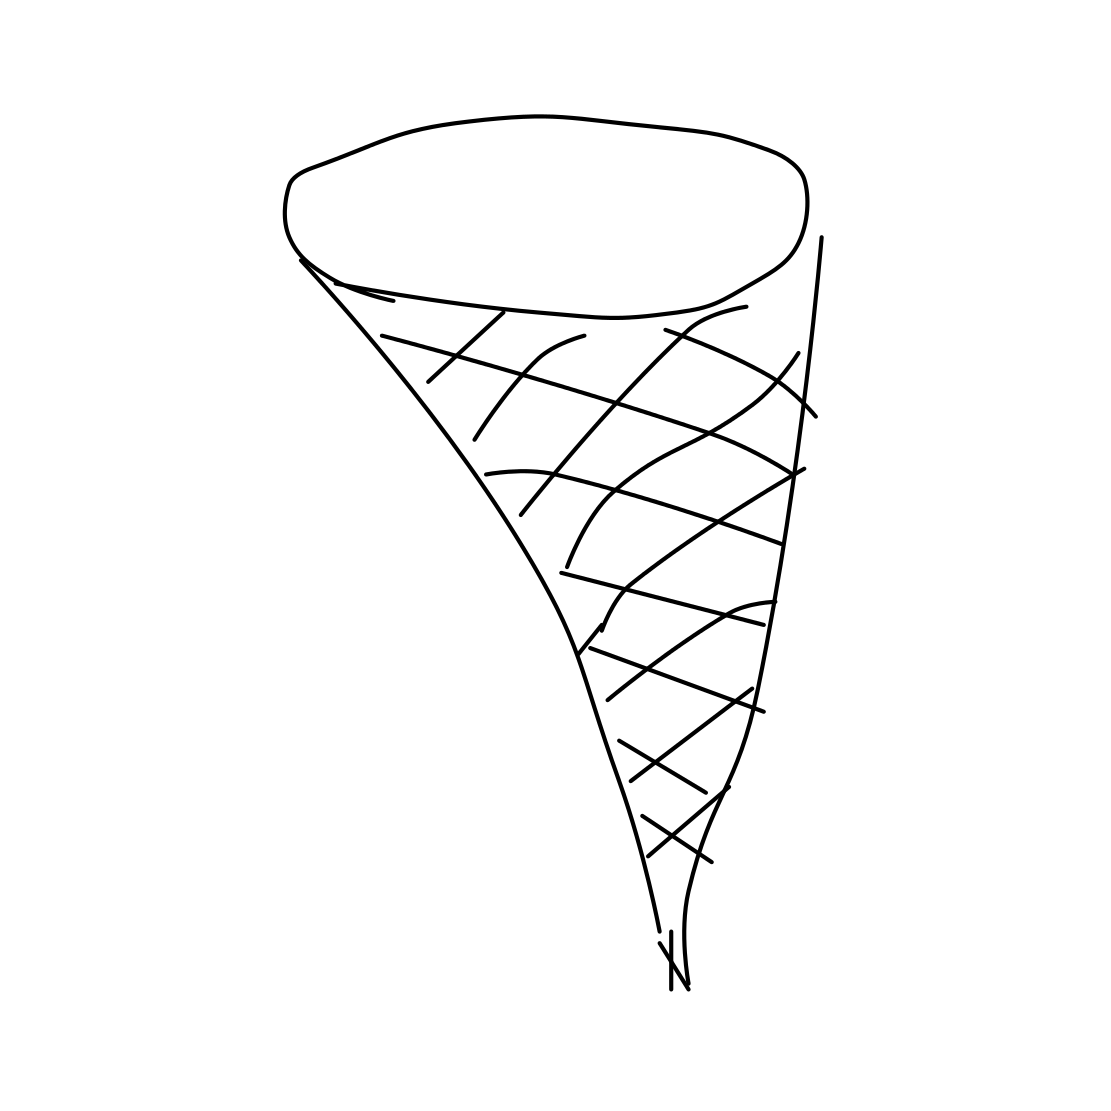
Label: ice-cream-cone